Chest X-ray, AP view. Patient: 52 years old, sex F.
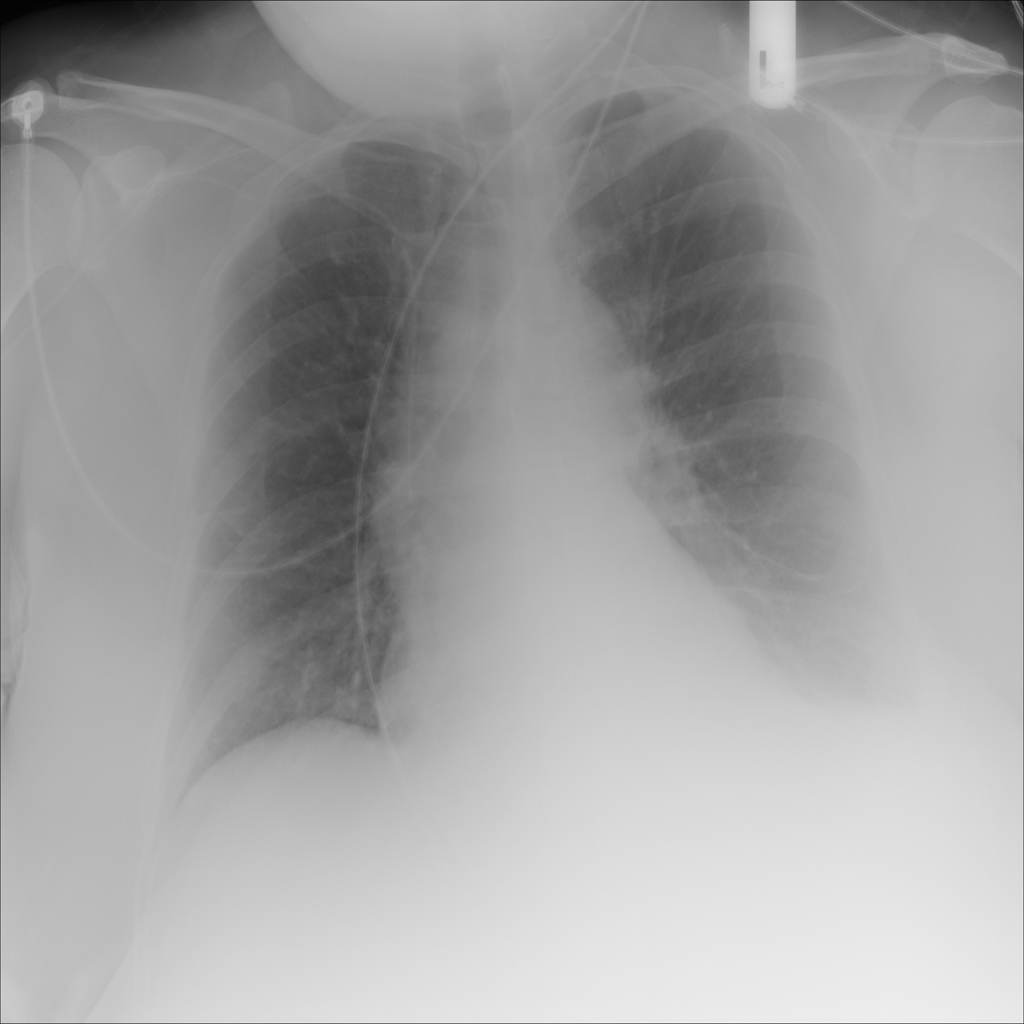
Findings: Effusion